Question: i am getting problem as i have some data in a database tabel file i am successfully able to show data into it but .as the data is going bigger the list view item data is also increasing .in need to show only 2 lines of data into it so that all the data i can show sufficiently .
This is the image of the list view
Please help me achieving this .
this is the code i am writing in main Activity class
'''
ArrayList<String> results = myDbHelper.getNamesArray(MY_DATABASE_TABLE);
//setListAdapter(new ArrayAdapter<String>(this,android.R.layout.simple_list_item_1, COUNTRIES));
setListAdapter(new ArrayAdapter<String>(this,android.R.layout.simple_list_item_1, results));
this.setTitleColor(Color.BLACK);
ListView lv=(ListView)findViewById(android.R.id.list);
lv.setCacheColorHint(0);
lv.setTextFilterEnabled(true);
'''
Thanks in advance.
Moqthar.
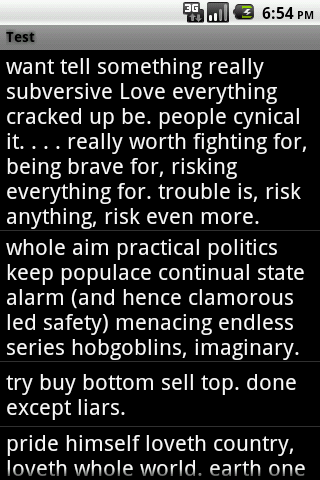
Answer: You need to make a <URL> with a TextView in it.
Here you can set your TextView to 2 lines with <URL>